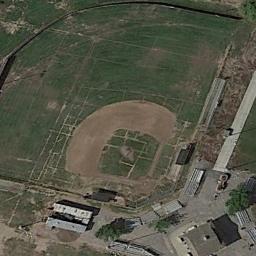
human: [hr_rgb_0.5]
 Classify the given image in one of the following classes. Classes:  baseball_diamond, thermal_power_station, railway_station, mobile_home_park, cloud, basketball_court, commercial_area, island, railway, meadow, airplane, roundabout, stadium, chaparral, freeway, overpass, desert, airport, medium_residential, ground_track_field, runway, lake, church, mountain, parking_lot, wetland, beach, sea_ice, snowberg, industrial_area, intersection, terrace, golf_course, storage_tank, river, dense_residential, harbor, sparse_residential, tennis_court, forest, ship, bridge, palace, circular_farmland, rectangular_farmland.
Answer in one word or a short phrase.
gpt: baseball_diamond